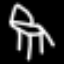
Label: chair